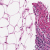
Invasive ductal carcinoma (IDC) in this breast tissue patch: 0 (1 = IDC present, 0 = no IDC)